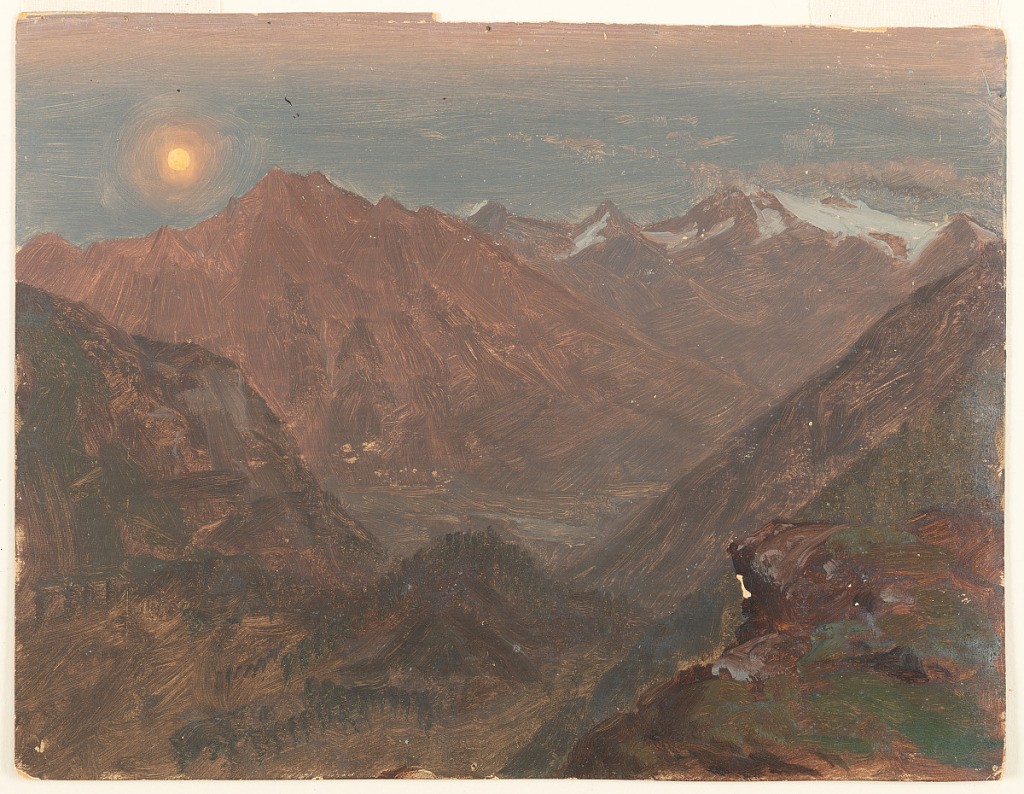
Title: Moonlight over the Alps
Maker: Frederic Edwin Church, American, 1826–1900
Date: June - September, 1868
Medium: Oil and graphite on paperboard
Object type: Drawing
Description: Landscape study showing a nocturnal view of an alpine mountain range and valley illuminated by the light of a full moon. In the foreground, nearby wooded and rocky mountain slopes descend away from the viewer into a narrow mountain valley in the middle distance at center. Towering above the valley, a serrated and snow-strewn mountain range is bathed in the warm light of the full moon, which rises above a jagged ridge at left. Dimly glowing clouds hang in the sky above.